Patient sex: M
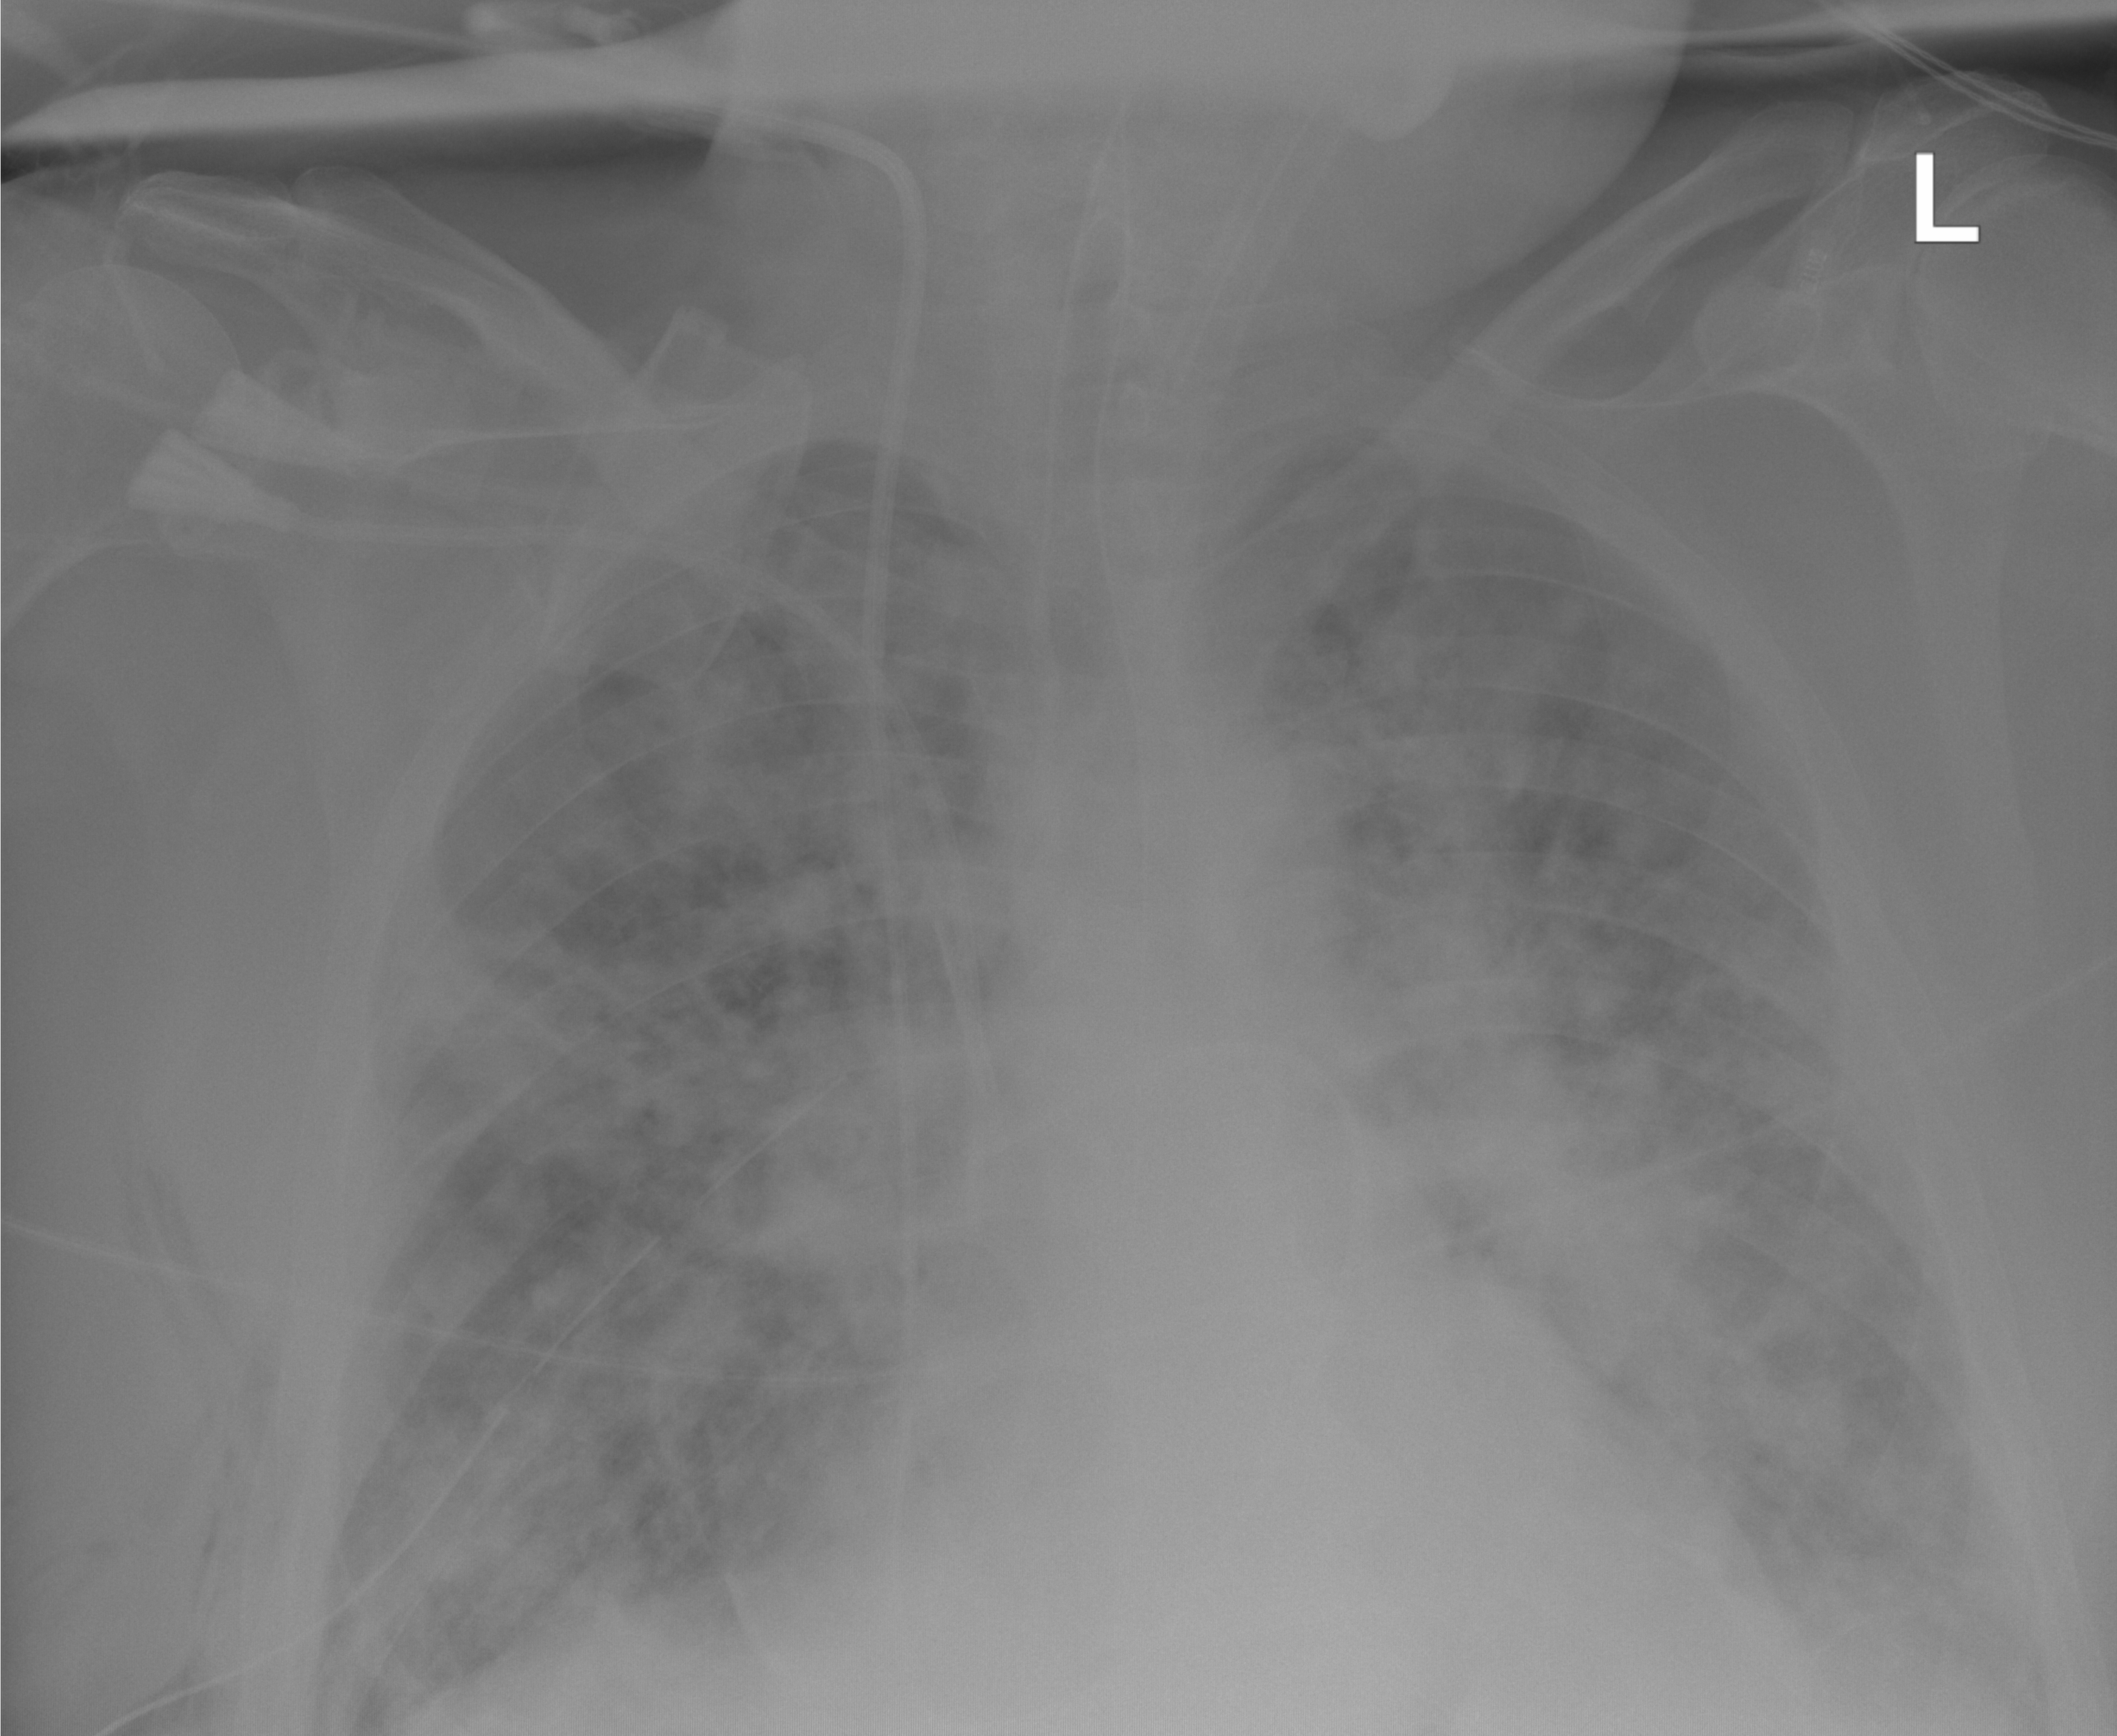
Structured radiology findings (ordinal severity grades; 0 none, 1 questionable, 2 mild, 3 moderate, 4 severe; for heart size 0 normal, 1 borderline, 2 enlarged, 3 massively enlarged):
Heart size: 0
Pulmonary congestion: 0
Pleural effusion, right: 2
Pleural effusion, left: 2
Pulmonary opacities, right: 3
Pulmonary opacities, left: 3
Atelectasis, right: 2
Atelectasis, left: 2